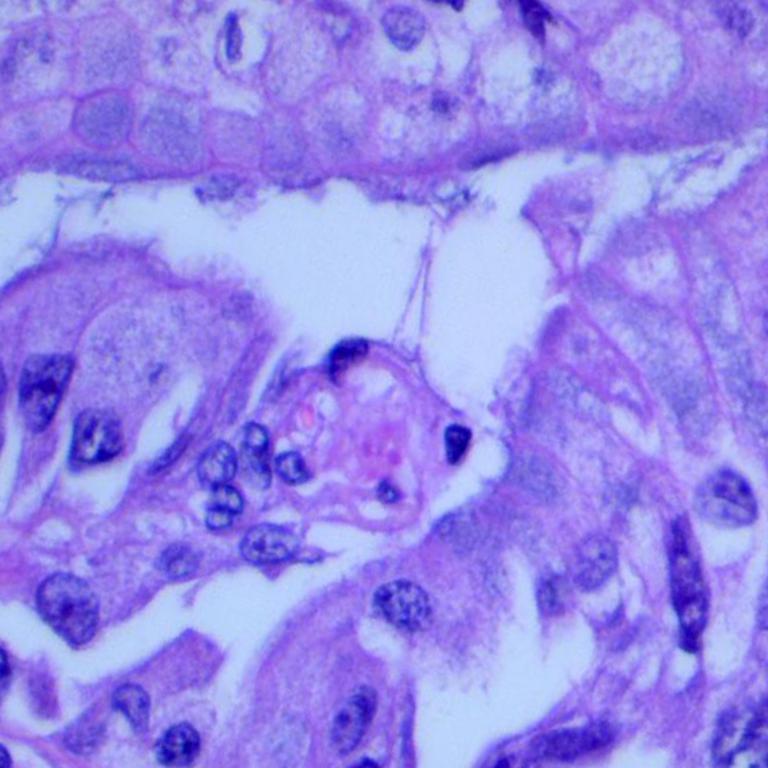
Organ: lung
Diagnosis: adenocarcinomas